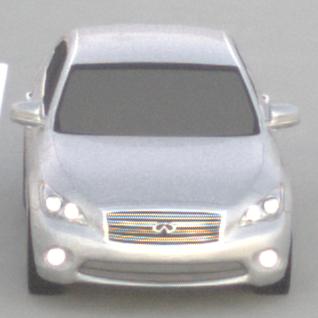
Make: Infiniti
Model: M 37
Detailed model: M (Y51)
Model produced from: 2010/10
Model produced until: 2013/11
Doors: 4
Color: white
Road condition: dry road
Daytime: sunrise or sunset
Contrast: low contrast